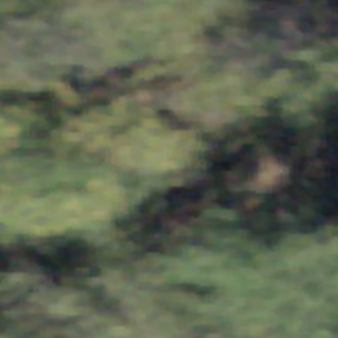
Label: other